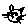
Label: cat